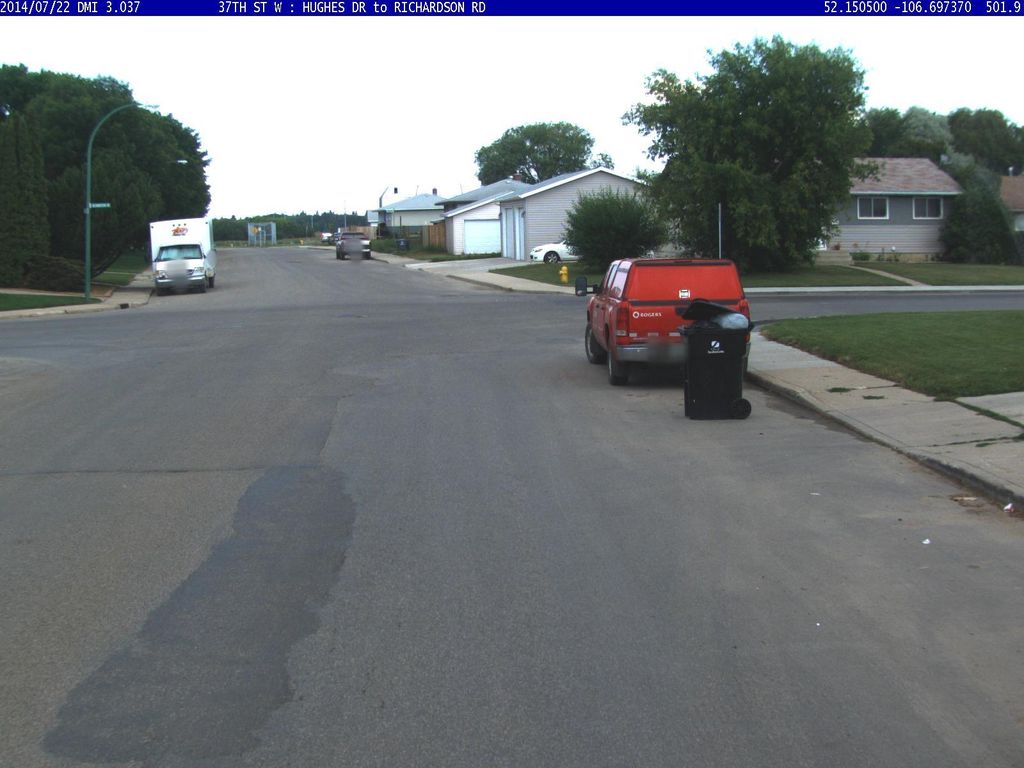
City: saskatoon